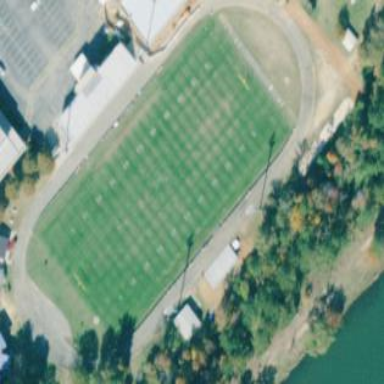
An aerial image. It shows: American football pitch.